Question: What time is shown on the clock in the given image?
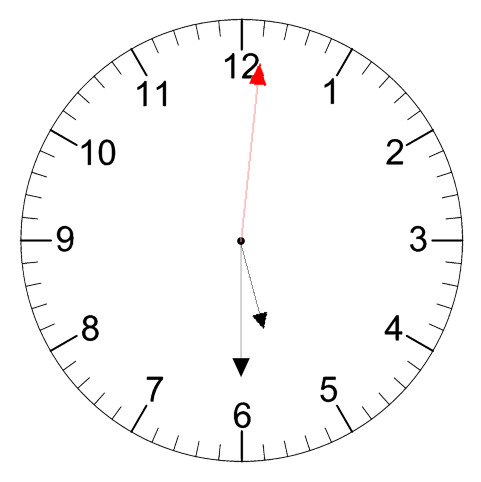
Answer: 05:30:01